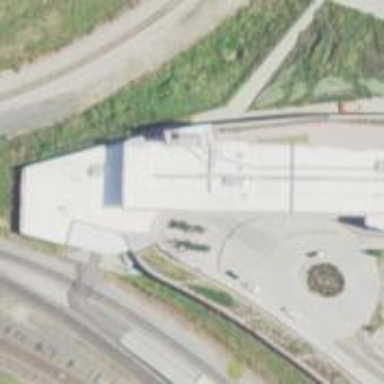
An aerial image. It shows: Train station building.